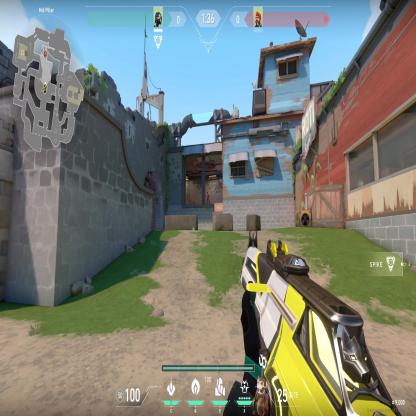
Label: enemy